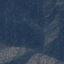
Land use / land cover: HerbaceousVegetation